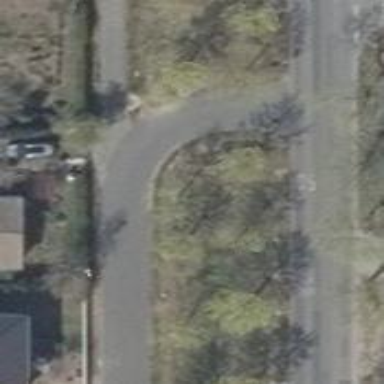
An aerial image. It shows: Asphalt road in living street.